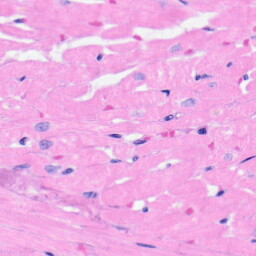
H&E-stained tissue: Heart